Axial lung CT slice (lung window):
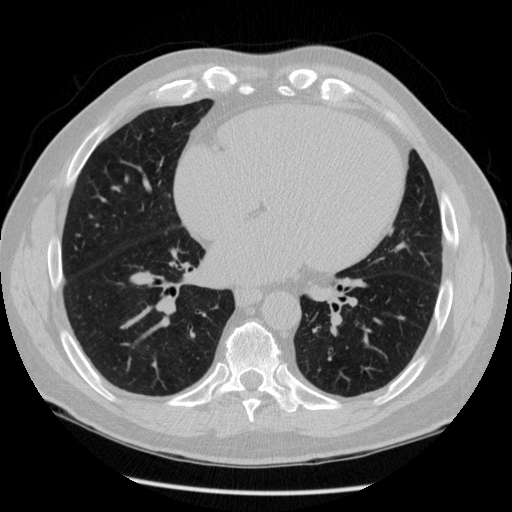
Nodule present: no